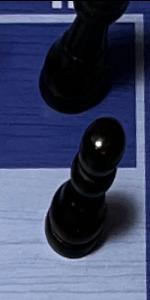
Label: Pawn_Black